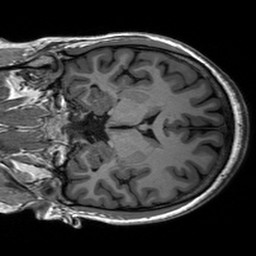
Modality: T1w
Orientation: coronal
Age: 23
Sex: female
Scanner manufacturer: siemens
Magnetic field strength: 3 T
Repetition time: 2.53 s
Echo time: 0.00227 s